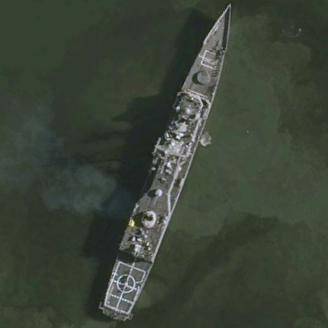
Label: cruiser